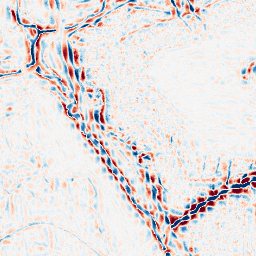
Category: wavelet
Decomposition family: wavelet_biorthogonal
Decomposition parameters: wavelet: bior4.4
level: 3
Upsampling method: fft_zeropad
Upsampling parameters: scale: 2
Upsampling scale: 2